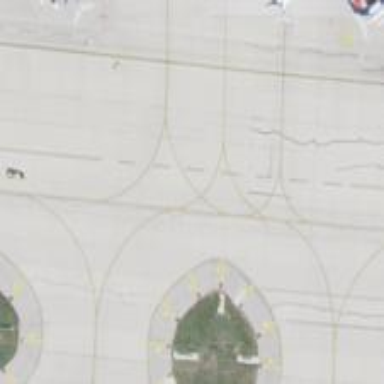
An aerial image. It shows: View of taxiway at the airport.